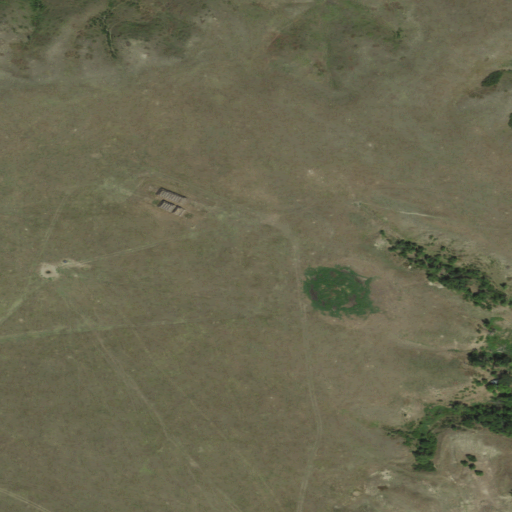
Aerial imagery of plain(s) in South Dakota named Circle P Flats containing grassland and open development